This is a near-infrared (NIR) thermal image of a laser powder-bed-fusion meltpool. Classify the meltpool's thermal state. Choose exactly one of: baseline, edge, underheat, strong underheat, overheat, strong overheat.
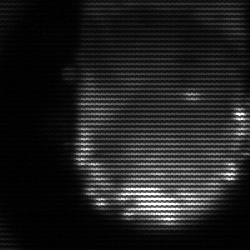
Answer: baseline